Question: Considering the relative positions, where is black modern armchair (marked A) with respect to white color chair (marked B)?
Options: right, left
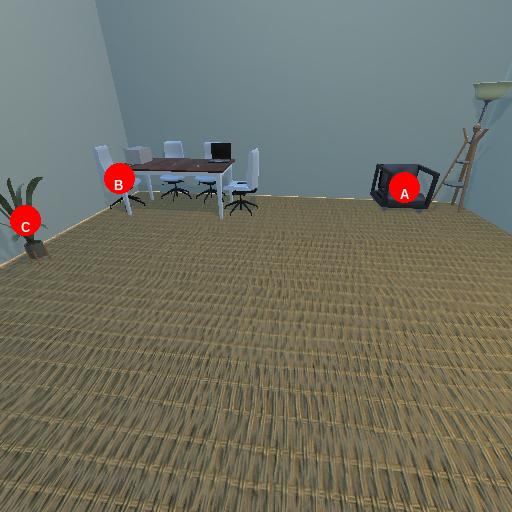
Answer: right